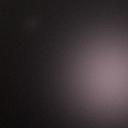
Screen state: off